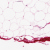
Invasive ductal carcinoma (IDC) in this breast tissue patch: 0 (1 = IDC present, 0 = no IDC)